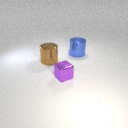
large brown metal cylinder to the left of small purple metal cube